Field crop: maize
Growth stage: 1
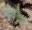
Species: datura